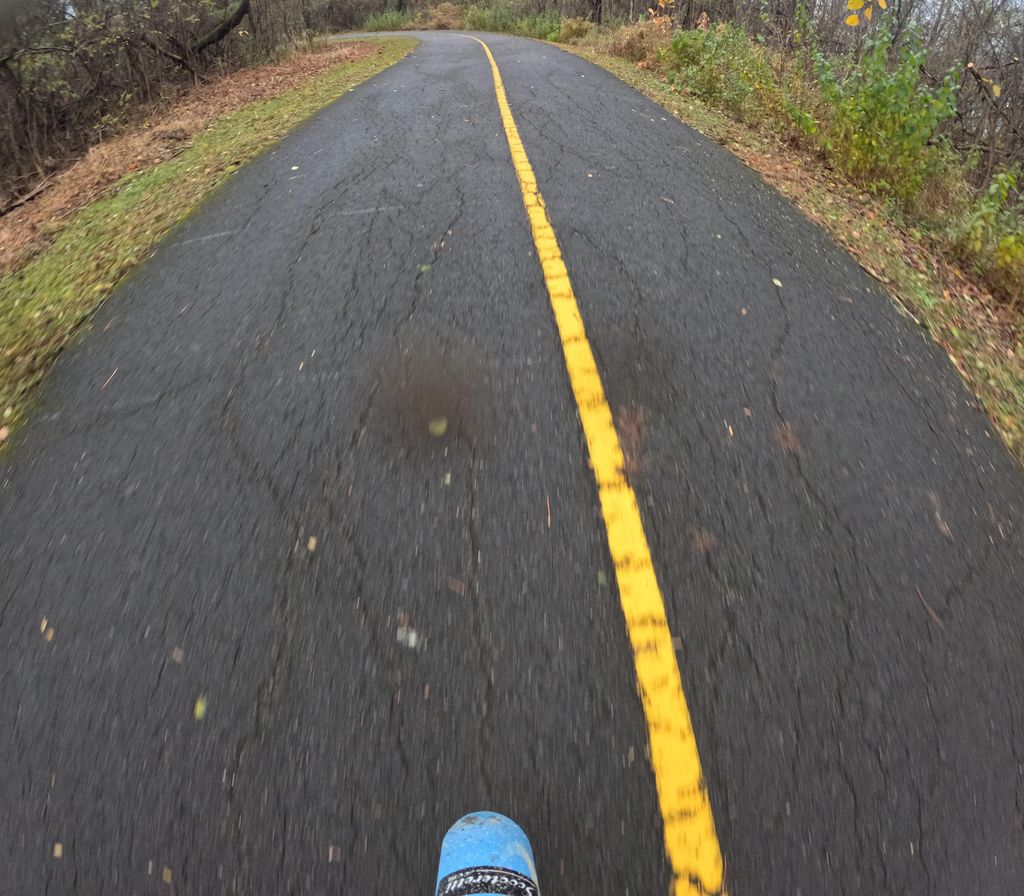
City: ottawa-gatineau